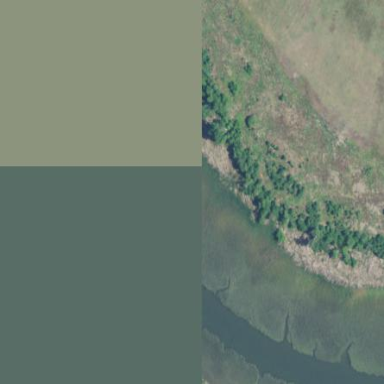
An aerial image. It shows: Saltmarsh wetland.